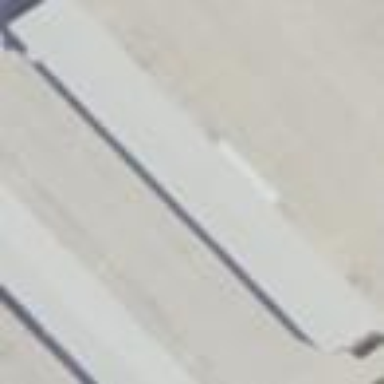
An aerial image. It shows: Hangar at the airport.